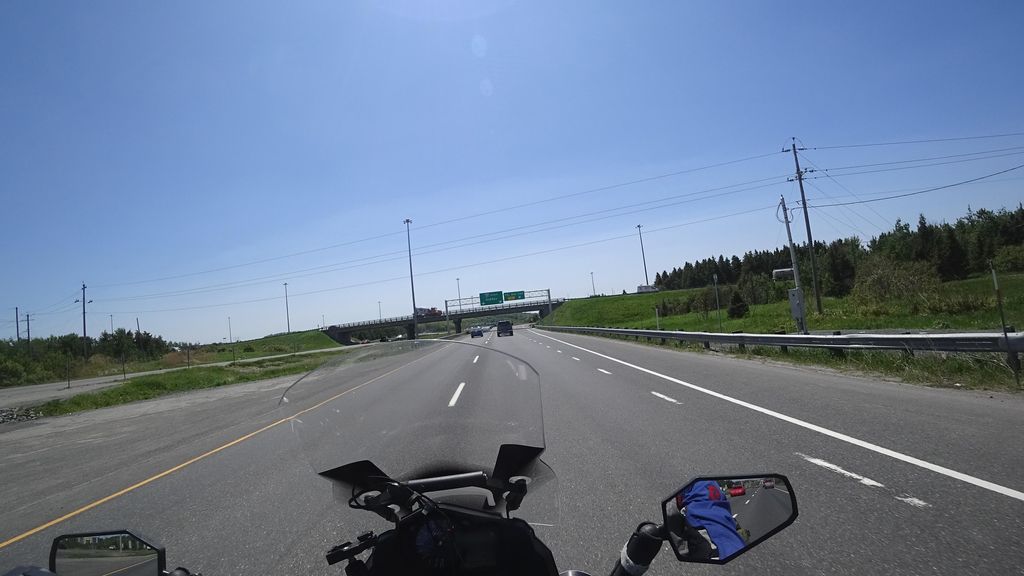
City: quebec_city